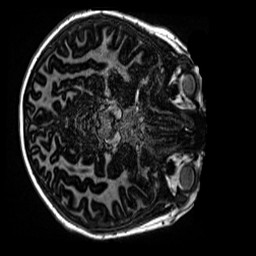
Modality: MP2RAGE
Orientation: axial
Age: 9
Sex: male
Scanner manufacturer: siemens
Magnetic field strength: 3 T
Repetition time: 4 s
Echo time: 0.00299 s